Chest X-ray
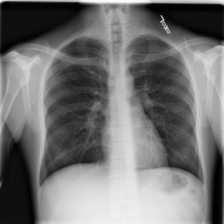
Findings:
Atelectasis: negative
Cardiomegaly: negative
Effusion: negative
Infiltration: negative
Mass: negative
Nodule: negative
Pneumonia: negative
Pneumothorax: negative
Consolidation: negative
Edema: negative
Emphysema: negative
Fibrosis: negative
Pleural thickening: negative
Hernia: negative